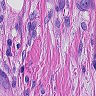
Metastatic tissue present: yes